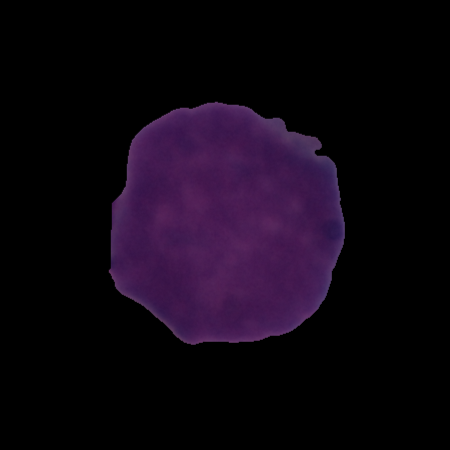
Label: cancer